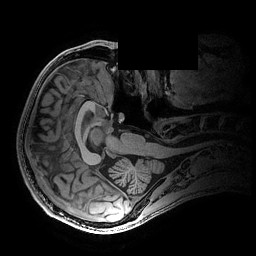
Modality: T1w
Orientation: axial
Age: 21
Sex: male
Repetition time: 0.0077 s
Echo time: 0.0034 s